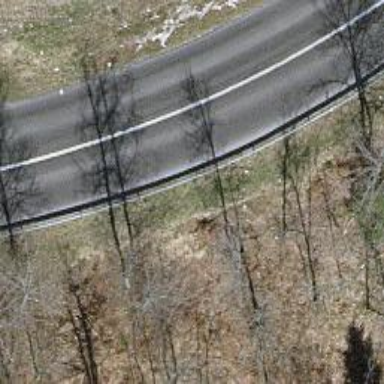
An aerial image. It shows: Secondary road with asphalt surface.